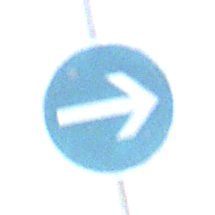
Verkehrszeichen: VorgeschriebeneFahrtrichtungHierRechts
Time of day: SunriseSunset
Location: Outdoor (Nature)
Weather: PartlyCloudy
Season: NotSpecified
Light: Natural